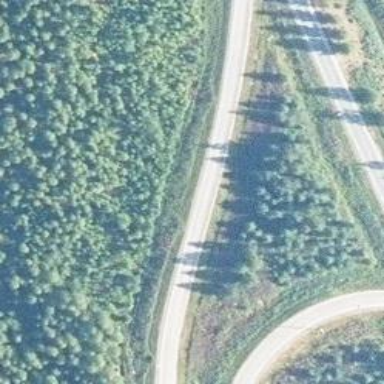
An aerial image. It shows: Trunk link highway.